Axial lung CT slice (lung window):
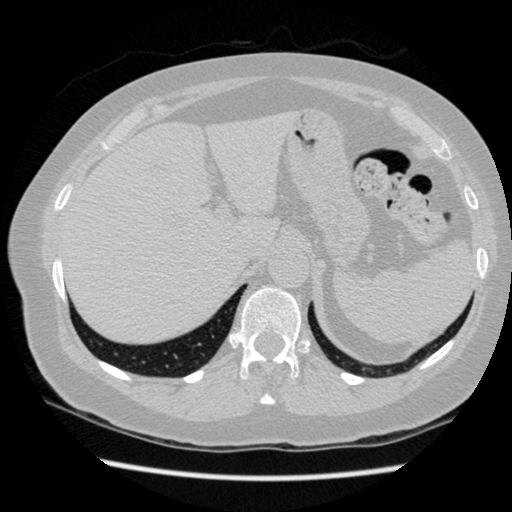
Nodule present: no